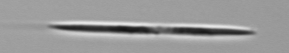
Label: Pseudo-nitzschia